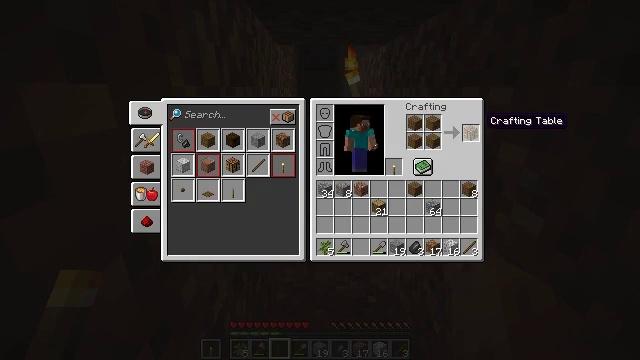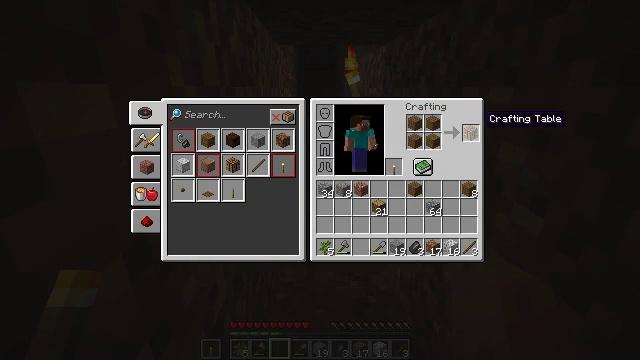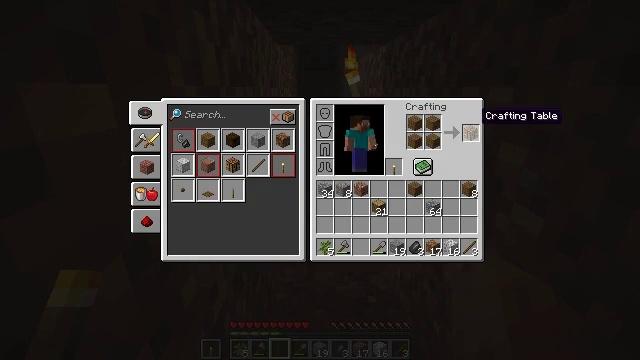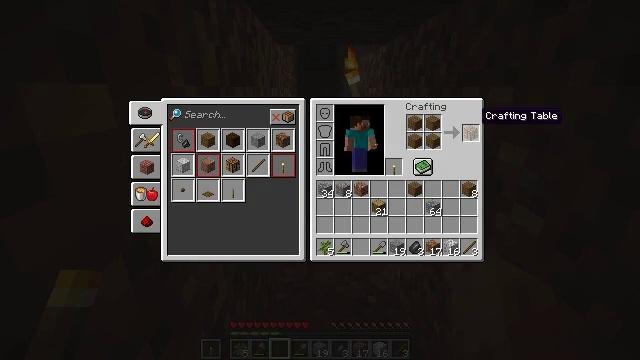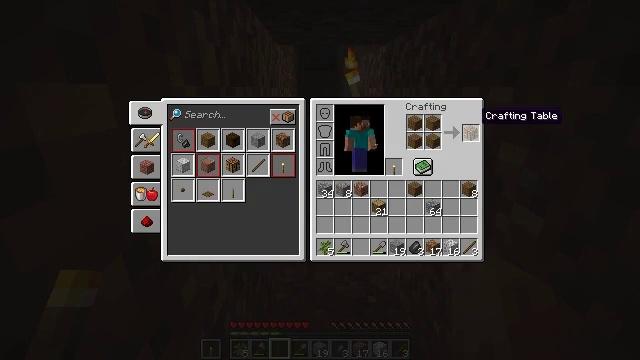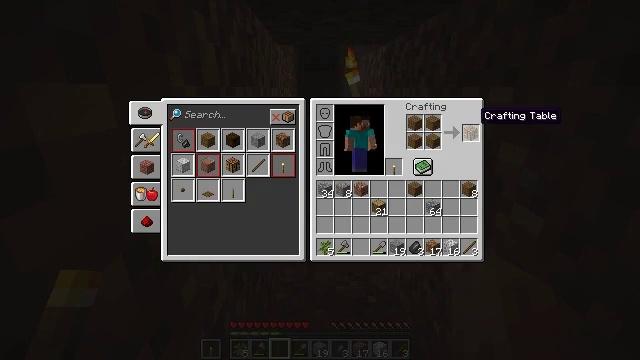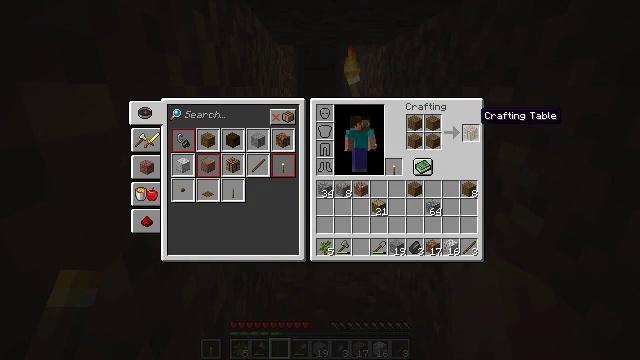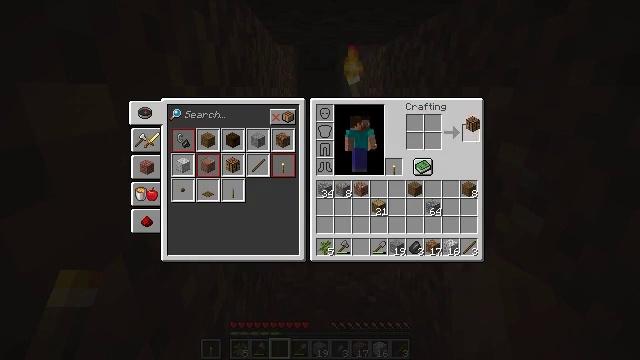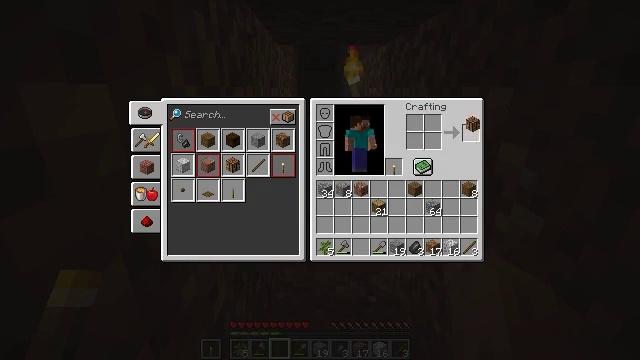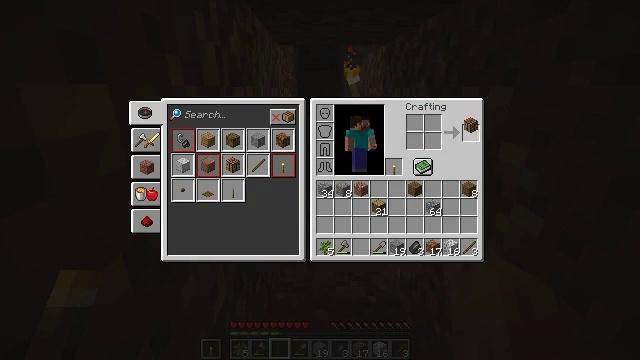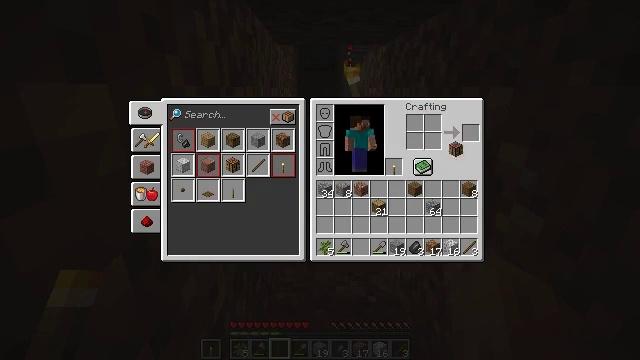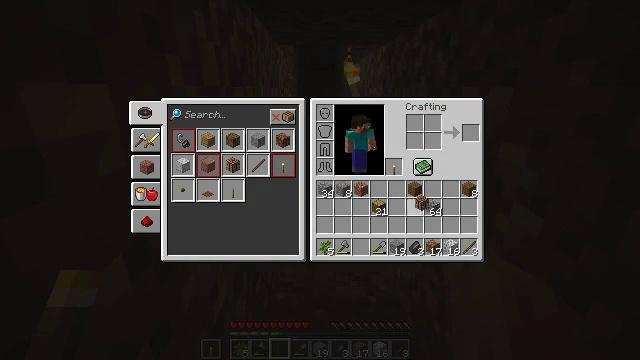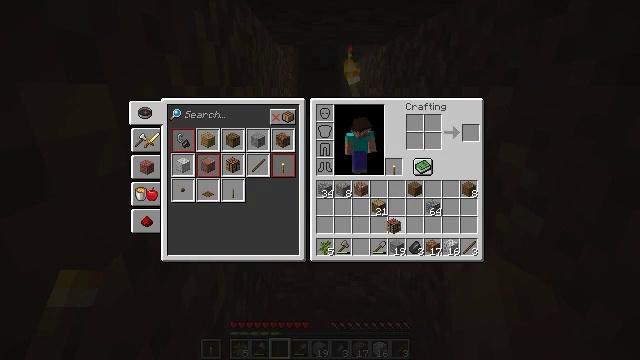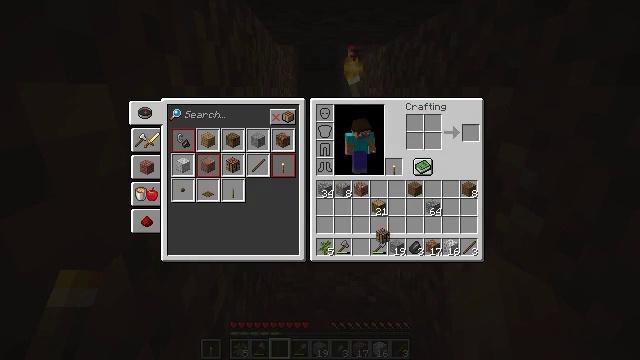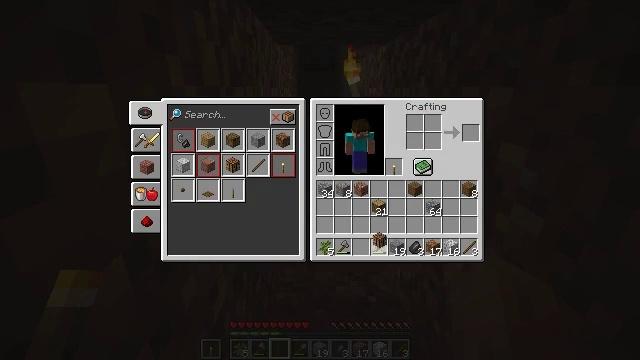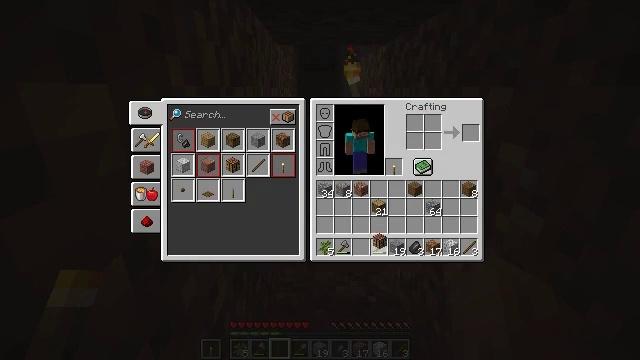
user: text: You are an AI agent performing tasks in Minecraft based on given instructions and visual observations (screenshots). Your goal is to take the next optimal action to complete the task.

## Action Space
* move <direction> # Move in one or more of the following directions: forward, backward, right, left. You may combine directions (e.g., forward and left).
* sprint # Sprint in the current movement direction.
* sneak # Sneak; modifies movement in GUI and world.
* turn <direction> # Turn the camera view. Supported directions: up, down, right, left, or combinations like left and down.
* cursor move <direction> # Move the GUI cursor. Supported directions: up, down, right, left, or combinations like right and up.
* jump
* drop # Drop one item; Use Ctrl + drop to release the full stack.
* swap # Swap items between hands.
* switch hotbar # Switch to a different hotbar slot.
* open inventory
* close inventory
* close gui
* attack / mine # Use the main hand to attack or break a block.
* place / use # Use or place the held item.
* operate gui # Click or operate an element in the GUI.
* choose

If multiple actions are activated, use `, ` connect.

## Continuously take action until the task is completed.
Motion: motion action
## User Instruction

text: Craft a crafting table.
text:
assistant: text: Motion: no_op
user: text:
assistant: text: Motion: no_op
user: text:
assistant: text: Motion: no_op
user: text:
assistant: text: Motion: no_op
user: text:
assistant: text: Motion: no_op
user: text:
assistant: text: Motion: no_op
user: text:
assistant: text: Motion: attack / mine
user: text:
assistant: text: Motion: attack / mine
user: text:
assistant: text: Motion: attack / mine
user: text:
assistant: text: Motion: turn left and down
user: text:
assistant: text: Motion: turn left and down
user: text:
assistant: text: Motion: turn left and down
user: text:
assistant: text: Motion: no_op
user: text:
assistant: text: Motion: no_op
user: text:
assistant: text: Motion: no_op
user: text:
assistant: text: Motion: no_op
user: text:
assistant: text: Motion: no_op
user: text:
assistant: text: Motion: no_op
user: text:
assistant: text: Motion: no_op
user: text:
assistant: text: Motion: no_op
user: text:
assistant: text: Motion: no_op
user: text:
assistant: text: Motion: no_op
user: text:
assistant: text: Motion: no_op
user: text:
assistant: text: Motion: no_op
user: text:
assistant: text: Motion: no_op
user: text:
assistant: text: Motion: no_op
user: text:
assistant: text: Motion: attack / mine
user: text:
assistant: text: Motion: attack / mine
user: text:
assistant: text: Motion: attack / mine
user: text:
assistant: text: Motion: no_op